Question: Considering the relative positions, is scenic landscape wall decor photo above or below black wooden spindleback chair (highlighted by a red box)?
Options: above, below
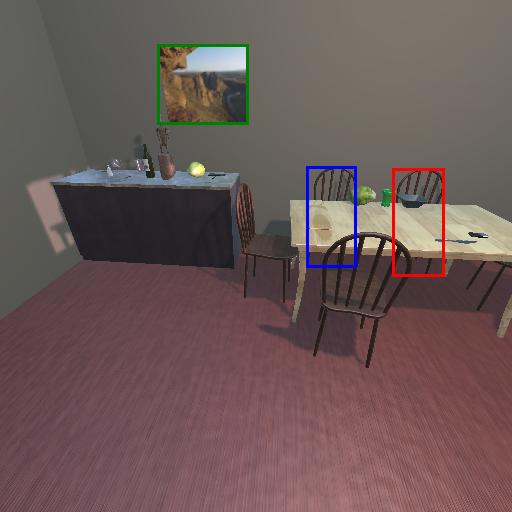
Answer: above